Question: Relatively new to MVC.
I was using EF as my ORM to my SQL database but I have been told to not use EF and just use a normal data tier instead.
I am getting an error when I am loading a model with a SelectList
This is my 'DAL':
'''
public SQLiteDataReader GetFilters()
{
var cmd = new SQLiteCommand();
cmd.Connection = GetConnection();
cmd.CommandType = System.Data.CommandType.Text;
cmd.CommandText = "SELECT * FROM Filter";
return cmd.ExecuteReader();
}
'''
This is my 'biz':
'''
public IEnumerable<Filters> LoadFilterTypes()
{
var ctx = new DAL();
List<Filters> filters = new List<Filters>();
using (var dt = ctx.GetFilters())
{
while (dt.Read())
{
filters.Add(new Filters { Key = Convert.ToInt16(dt["FilterKey"]), FilterType = dt["FilterType"].ToString() });
}
}
return filters;
}
'''
This is my Model for 'Filters':
'''
public class Filters
{
public string FilterType;
public int Key;
}
'''
This is my ViewModel:
'''
public class CloudData
{
[Display(Name = "SelectedFilter")]
public int? SelectedFilter { get; set; }
public SelectList FilterList { get; set; }
}
'''
This is my Controller:
'''
public IEnumerable<Filters> LoadFilterTypes()
{
var ctx = new DAL();
List<Filters> filters = new List<Filters>();
using (var dt = ctx.GetFilters())
{
while (dt.Read())
{
filters.Add(new Filters { Key = Convert.ToInt16(dt["FilterKey"]), FilterType = dt["FilterType"].ToString() });
}
}
return filters;
}
public ActionResult Feed(string id, string guid)
{
var model = new CloudData();
var filterList = LoadFilterTypes();
model.FilterList = new SelectList(filterList, "Key", "FilterType");
return View(model);
}
'''
This is my error:

I had put a break-point on the and it is being populated.
What am I doing wrong please?
thanks
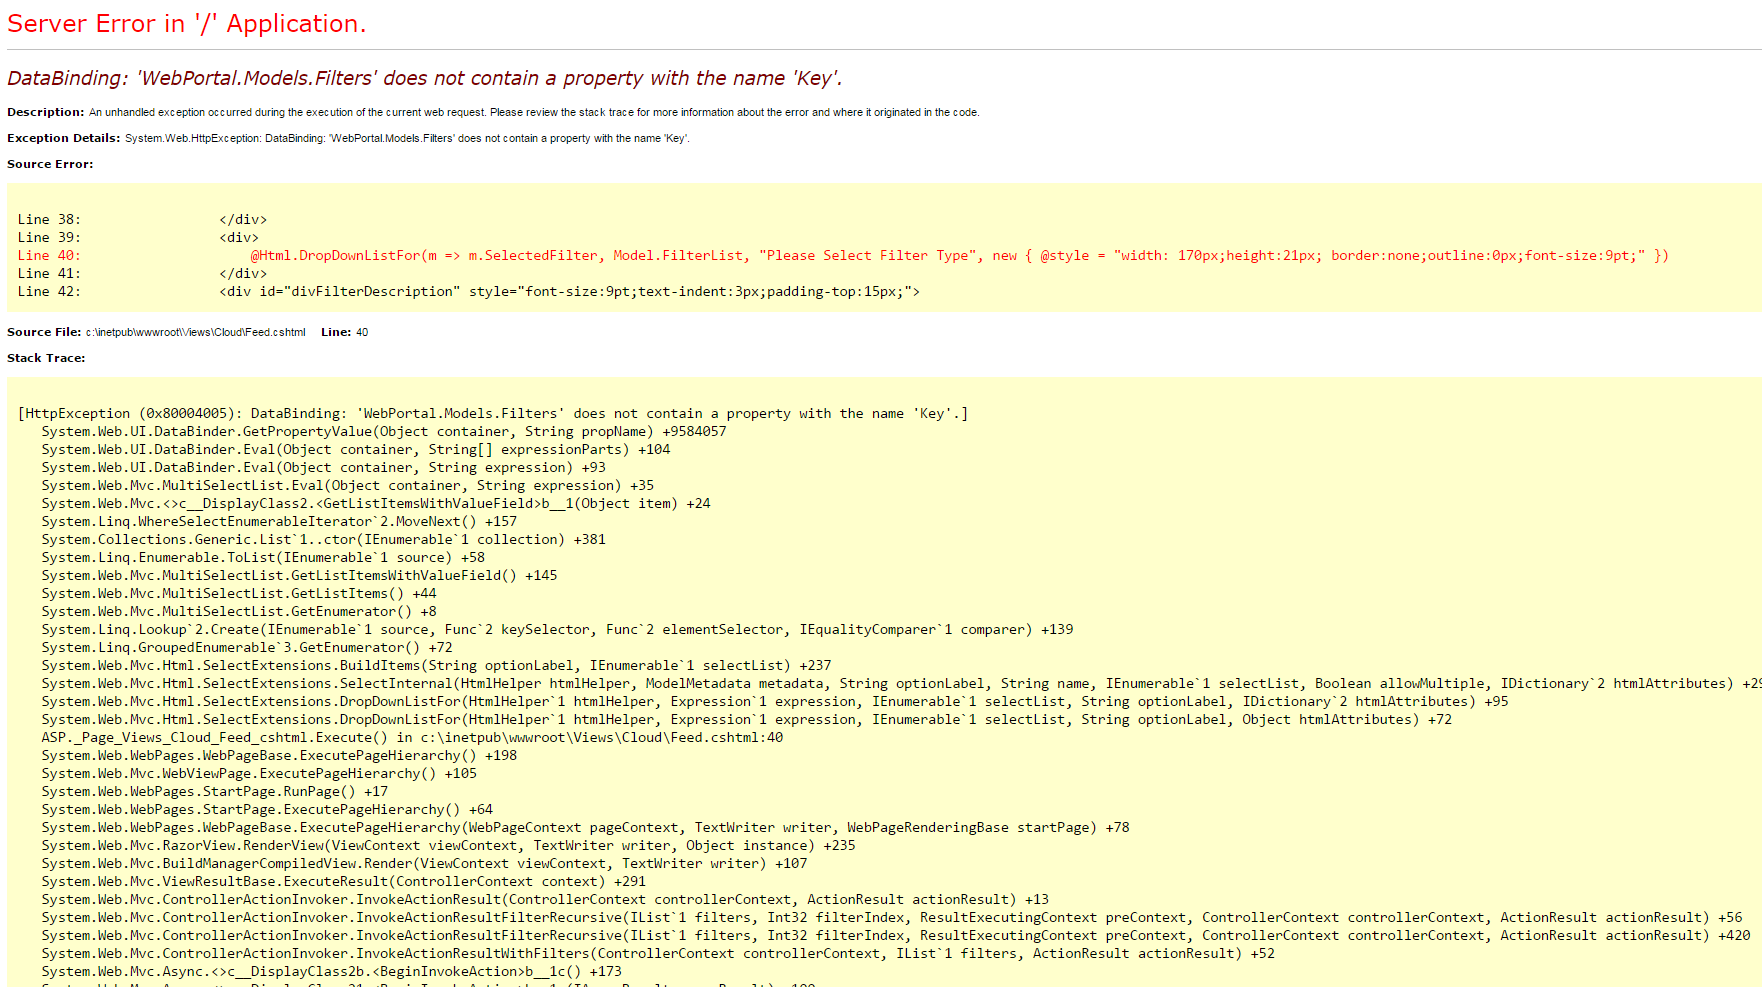
Answer: I think the problem might be that you declared 'Key' as a field, not as a property. Could you try this:
'''
public class Filters
{
public string FilterType { get; set; }
public int Key { get; set; }
}
'''